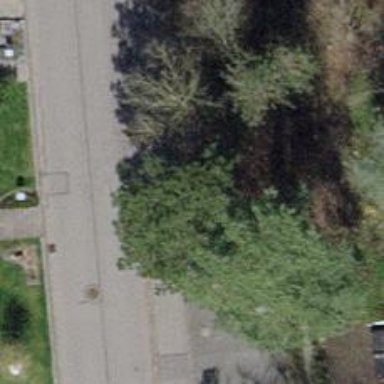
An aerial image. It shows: Urban area featuring tree as natural element.